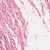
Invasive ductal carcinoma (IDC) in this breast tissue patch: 0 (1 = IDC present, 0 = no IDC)